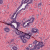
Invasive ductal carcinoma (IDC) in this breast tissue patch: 0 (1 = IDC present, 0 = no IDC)